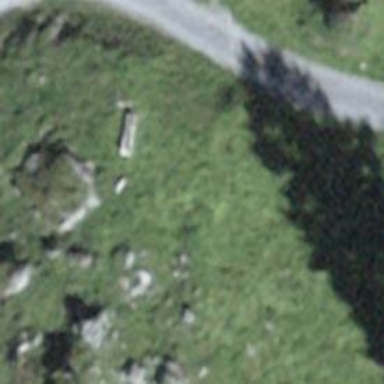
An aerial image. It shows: Bench for seating.